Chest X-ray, PA view. Patient: 29 years old, sex F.
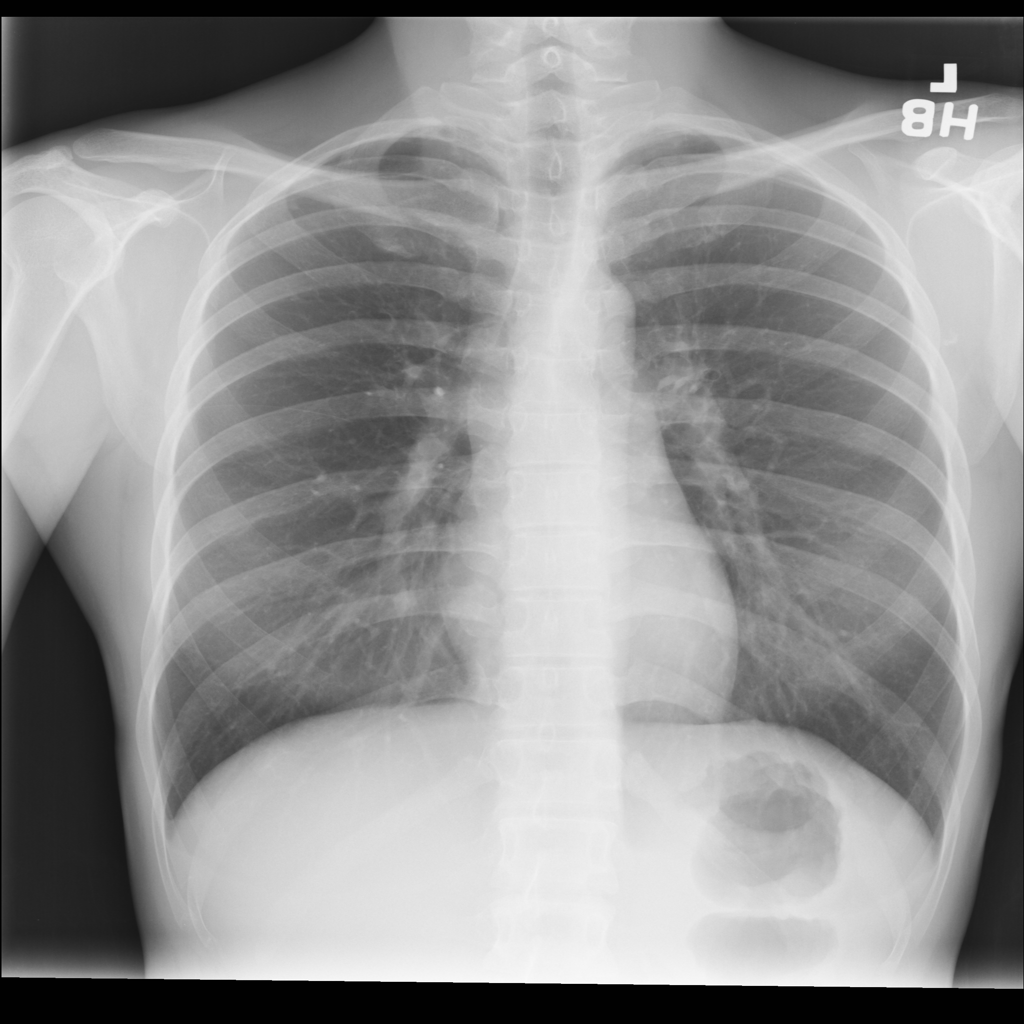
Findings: No Finding